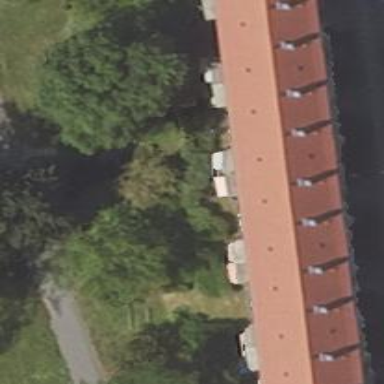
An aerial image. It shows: Gabled-roof apartment building with orange roof tiles.